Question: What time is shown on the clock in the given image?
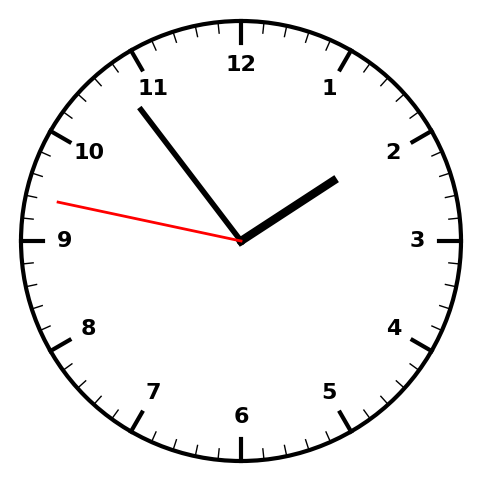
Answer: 01:53:47